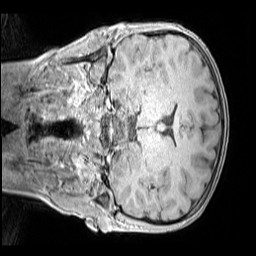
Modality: MP2RAGE
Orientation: coronal
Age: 12
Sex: male
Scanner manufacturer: siemens
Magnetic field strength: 3 T
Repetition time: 4 s
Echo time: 0.00299 s